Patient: sex M, age 57
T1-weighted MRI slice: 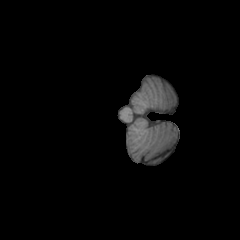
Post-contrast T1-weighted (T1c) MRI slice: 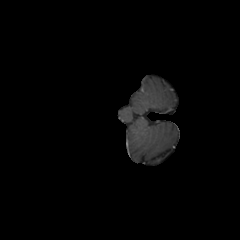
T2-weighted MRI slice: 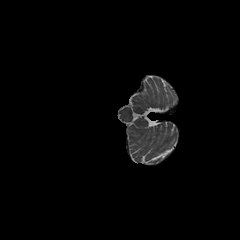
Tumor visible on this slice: no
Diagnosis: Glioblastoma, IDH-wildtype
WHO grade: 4